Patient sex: F
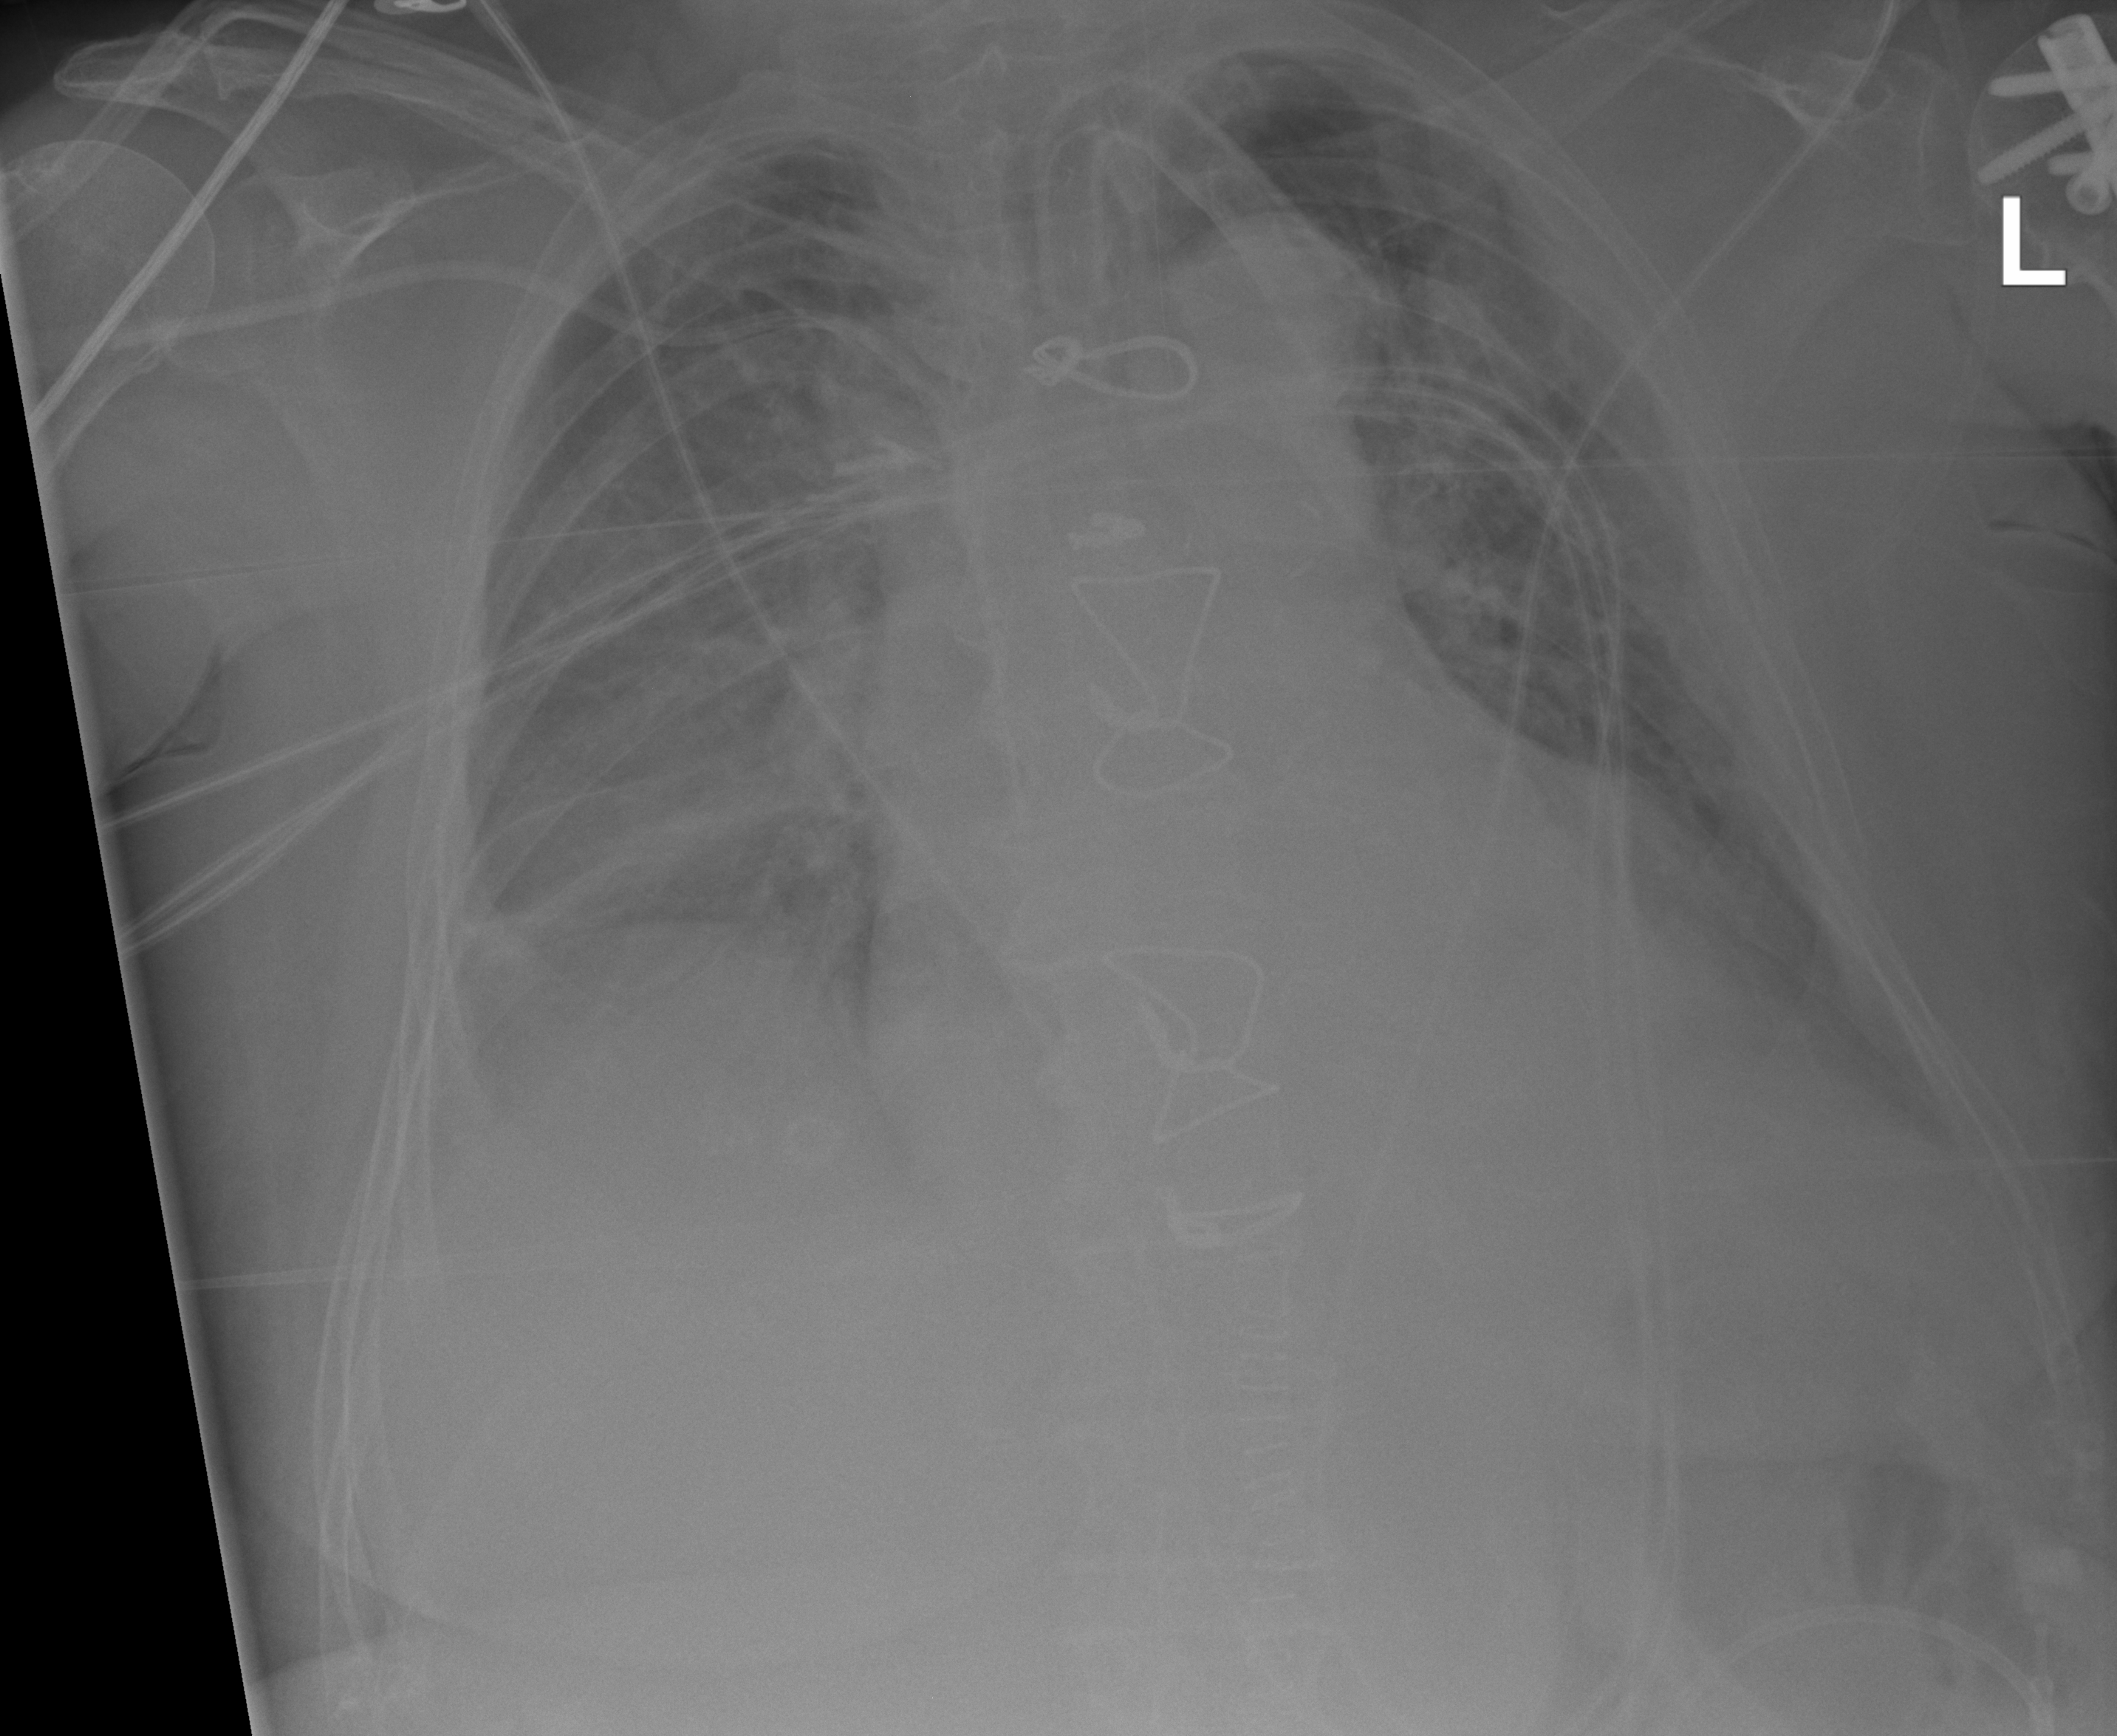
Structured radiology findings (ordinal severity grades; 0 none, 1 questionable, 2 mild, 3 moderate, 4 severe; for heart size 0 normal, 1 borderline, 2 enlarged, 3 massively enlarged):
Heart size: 2
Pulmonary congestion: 2
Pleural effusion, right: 2
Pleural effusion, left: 2
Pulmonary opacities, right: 2
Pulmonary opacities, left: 2
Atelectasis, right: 3
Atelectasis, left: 2